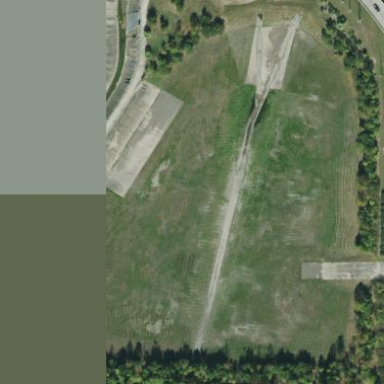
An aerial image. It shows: Grassy area with water detention basin.